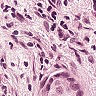
Metastatic tissue present: yes